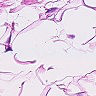
Metastatic tissue present: no